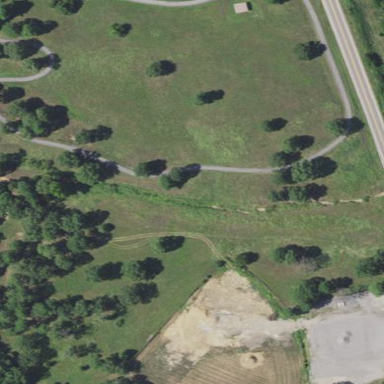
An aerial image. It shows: Park with grassy land.